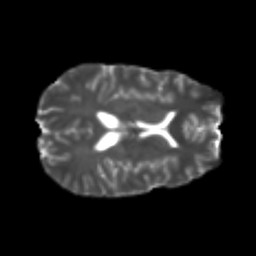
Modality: T2w
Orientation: axial
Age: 24
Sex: male
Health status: healthy
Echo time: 0.074 s